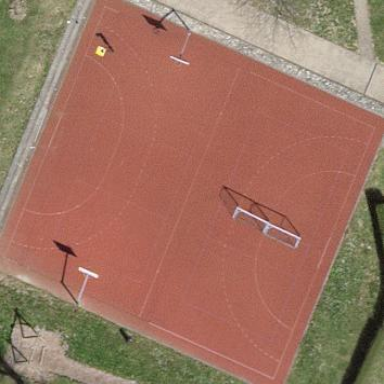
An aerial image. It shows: Basketball court in the leisure land pitch.